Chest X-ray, PA view. Patient: 19 years old, sex M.
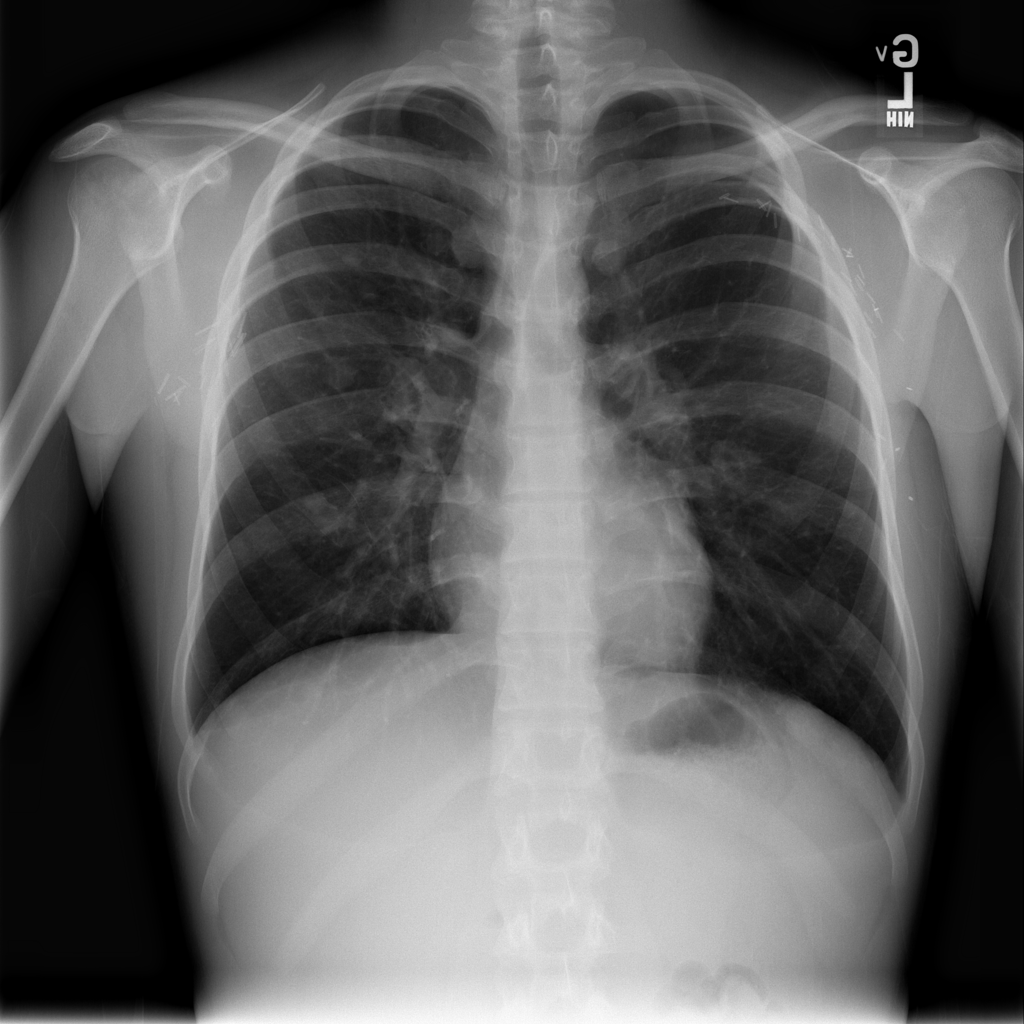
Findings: Nodule